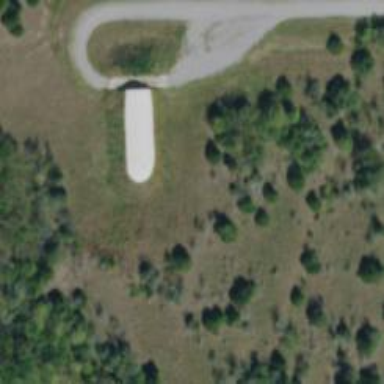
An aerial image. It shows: Military bunker.